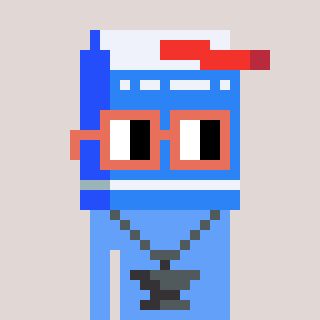
a pixel art character with square orange glasses, a milk-shaped head and a blue-colored body on a warm background